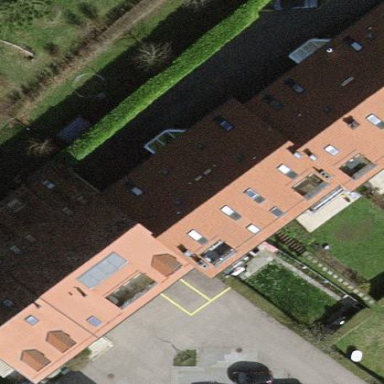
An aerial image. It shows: Residential building.